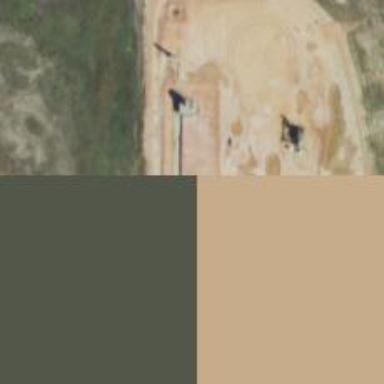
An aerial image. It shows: Storage tank with man-made structure.